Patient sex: M
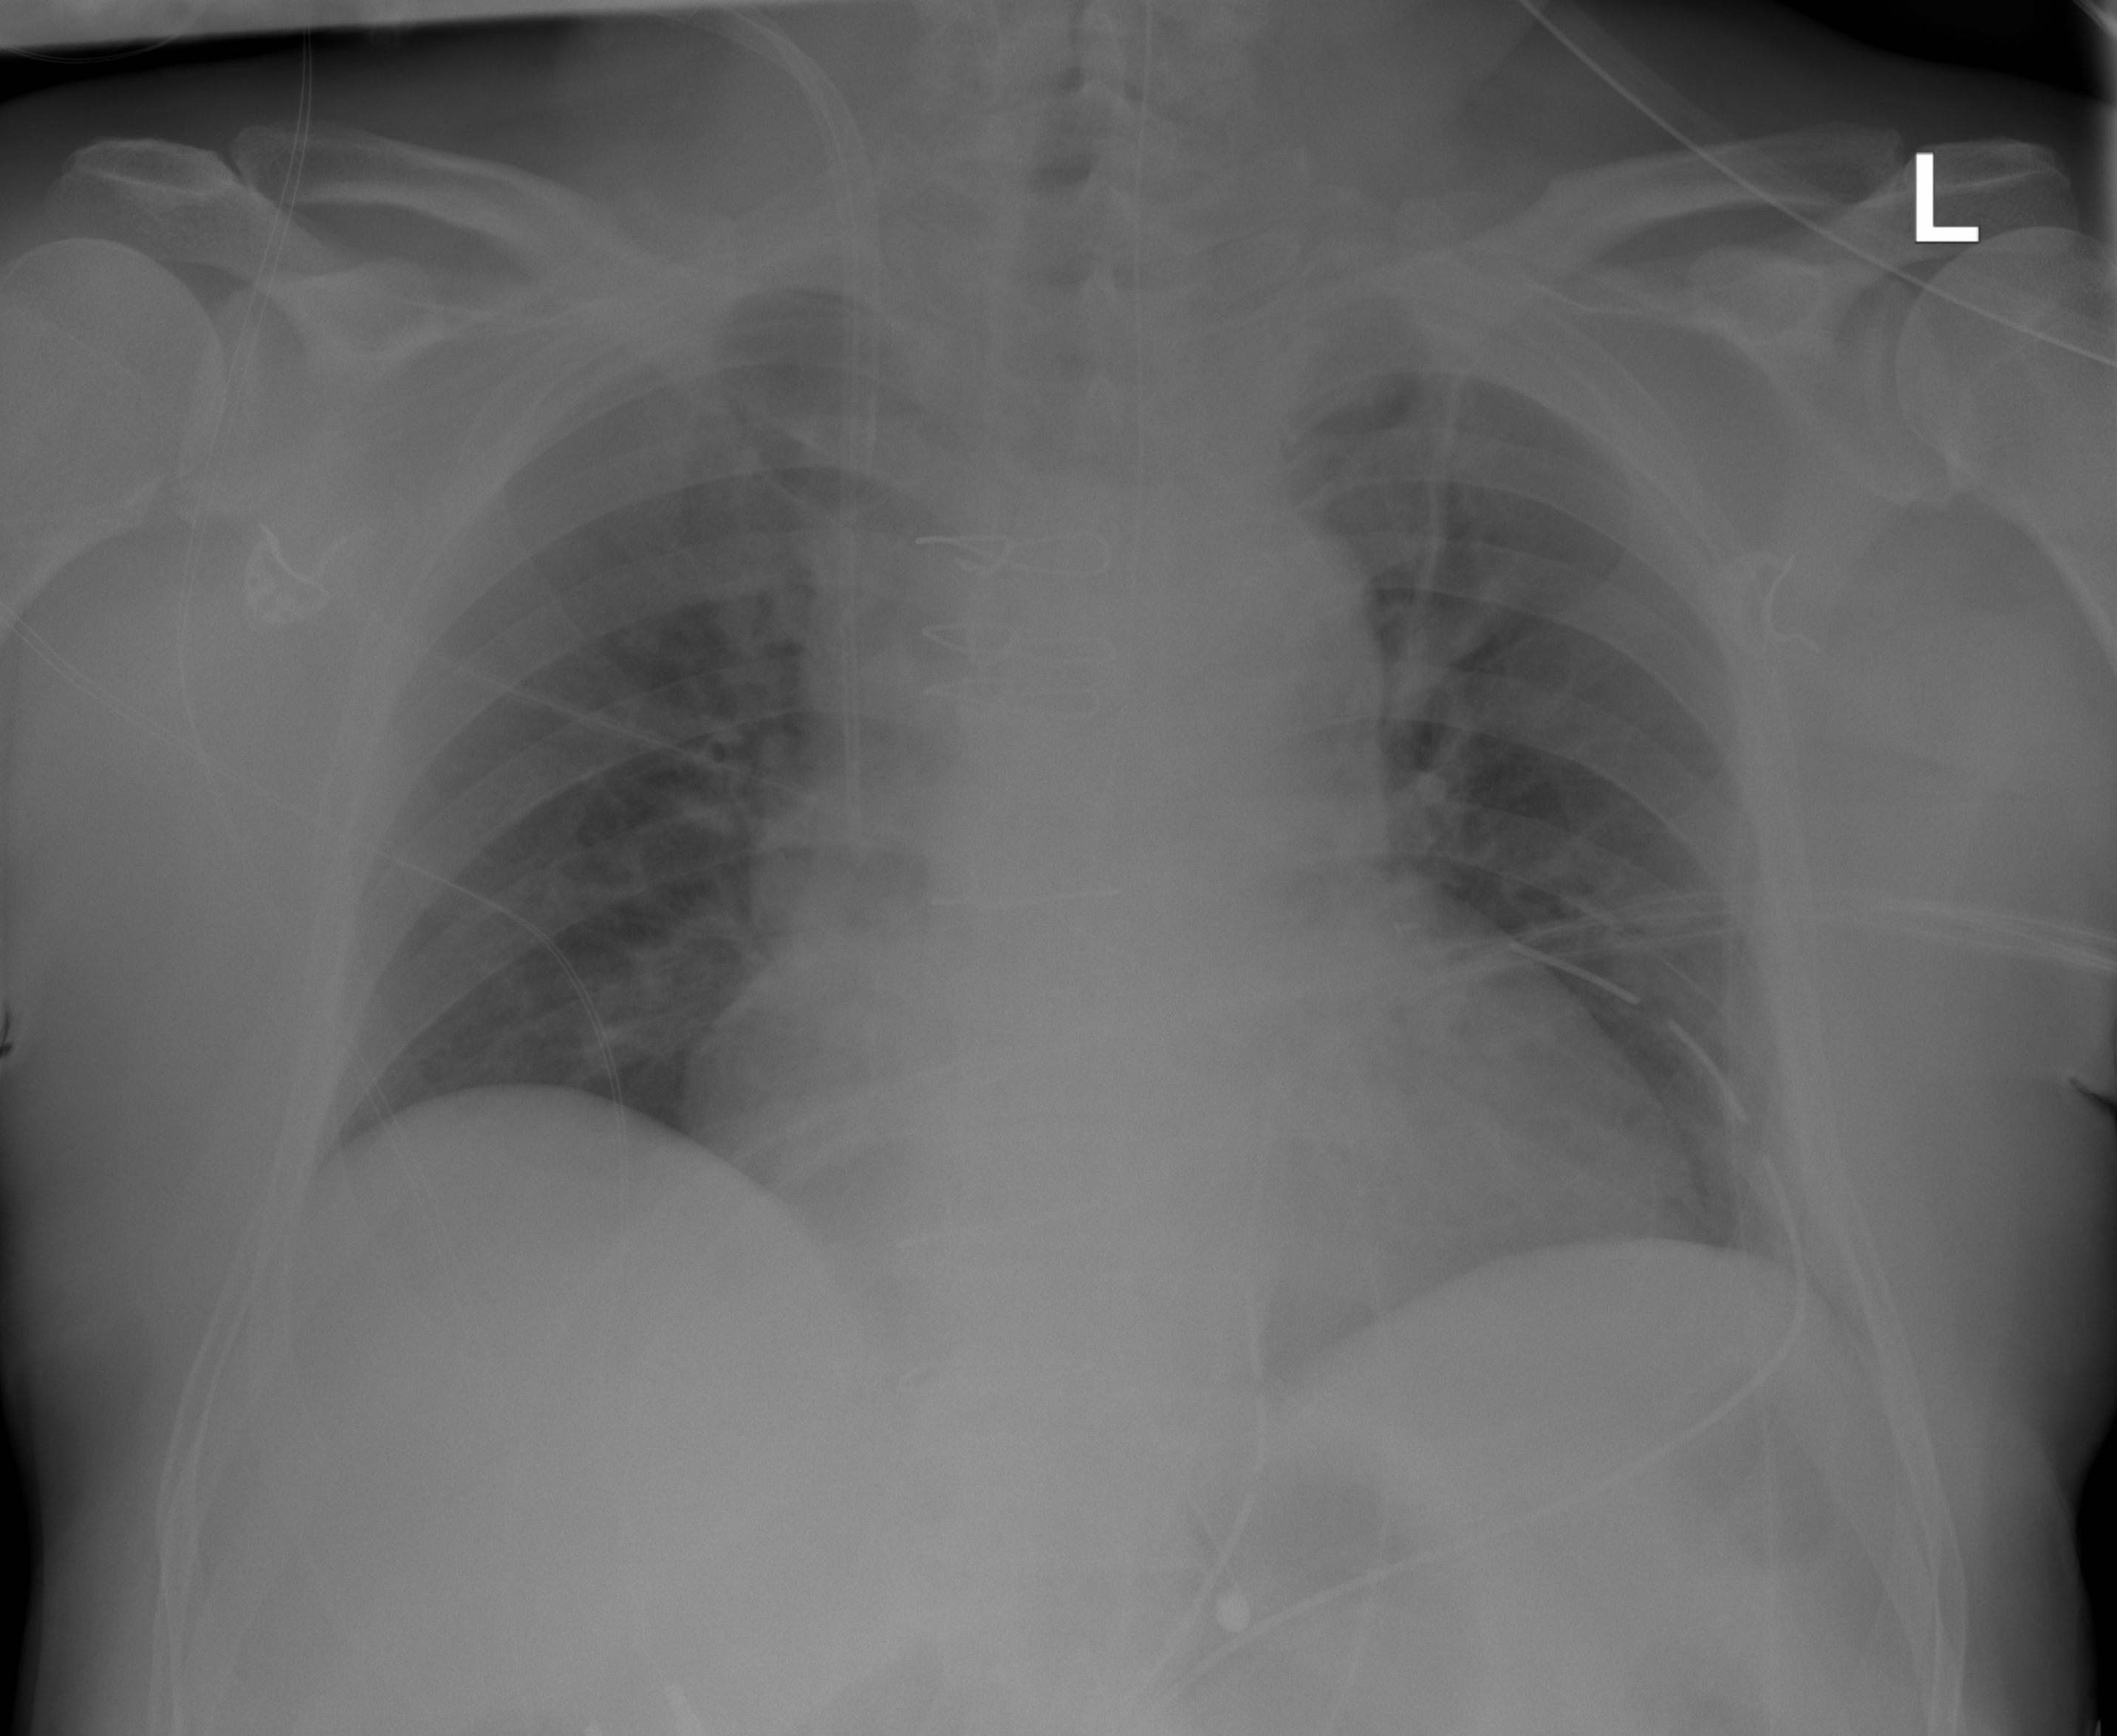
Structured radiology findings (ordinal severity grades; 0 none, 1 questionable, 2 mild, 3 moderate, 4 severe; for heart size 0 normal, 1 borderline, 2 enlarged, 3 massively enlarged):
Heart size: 2
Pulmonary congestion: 0
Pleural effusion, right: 0
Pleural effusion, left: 0
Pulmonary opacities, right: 0
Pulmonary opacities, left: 0
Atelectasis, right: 0
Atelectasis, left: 2